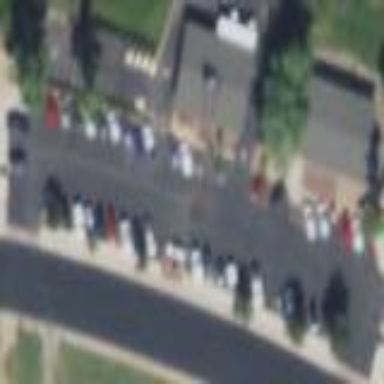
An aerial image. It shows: Paved parking area.